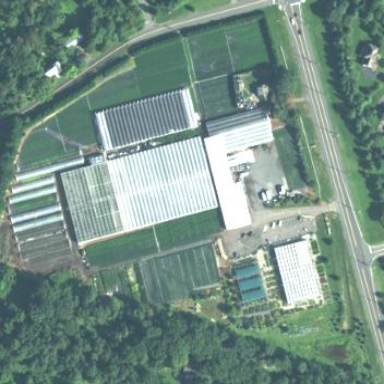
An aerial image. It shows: Greenhouse used for horticulture.